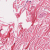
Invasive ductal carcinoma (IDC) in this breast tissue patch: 0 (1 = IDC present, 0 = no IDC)